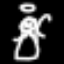
Label: angel